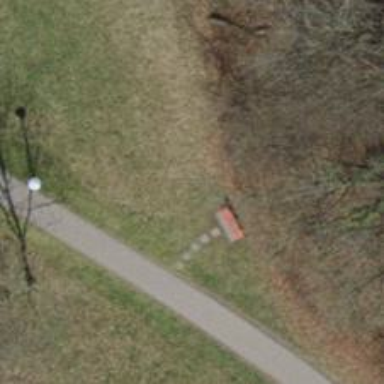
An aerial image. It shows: Red bench.